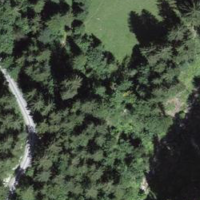
EUNIS habitat code: 43
Species observed at this site:
Clinopodium vulgare